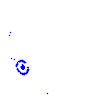
Particle: pion